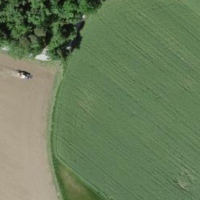
EUNIS habitat code: 52
Species observed at this site:
Fagopyrum esculentum